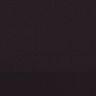
Metastatic tissue present: no